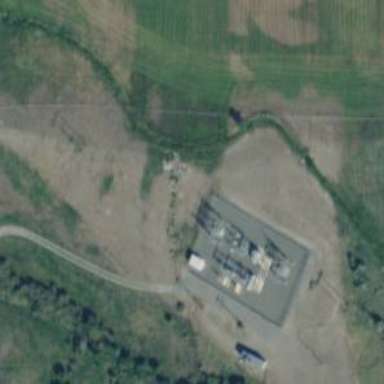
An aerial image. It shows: Minor distribution power substation.